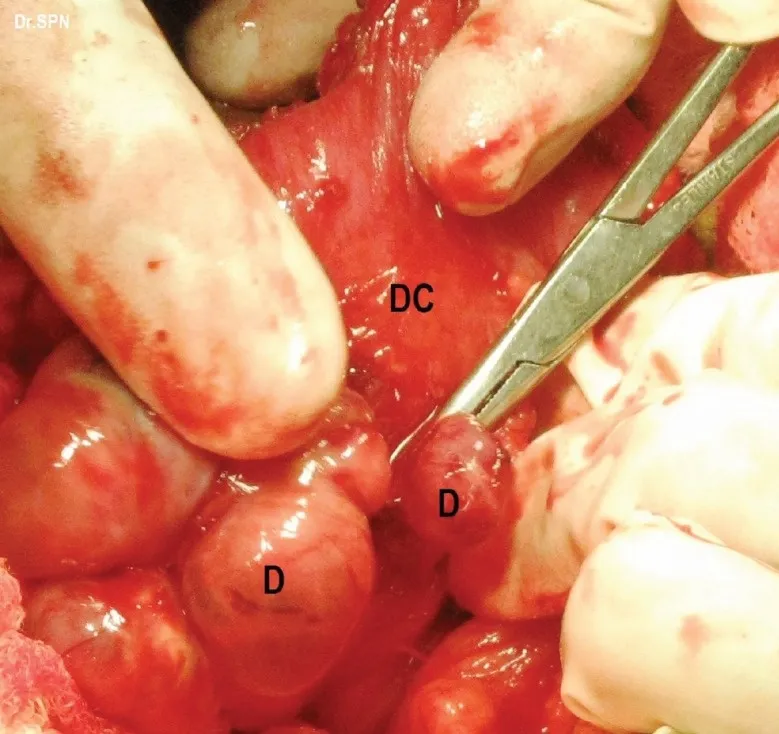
Metastatic deposits (D) on the descending colon (DC).
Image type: medical_photograph (other_medical_photograph)